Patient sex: M
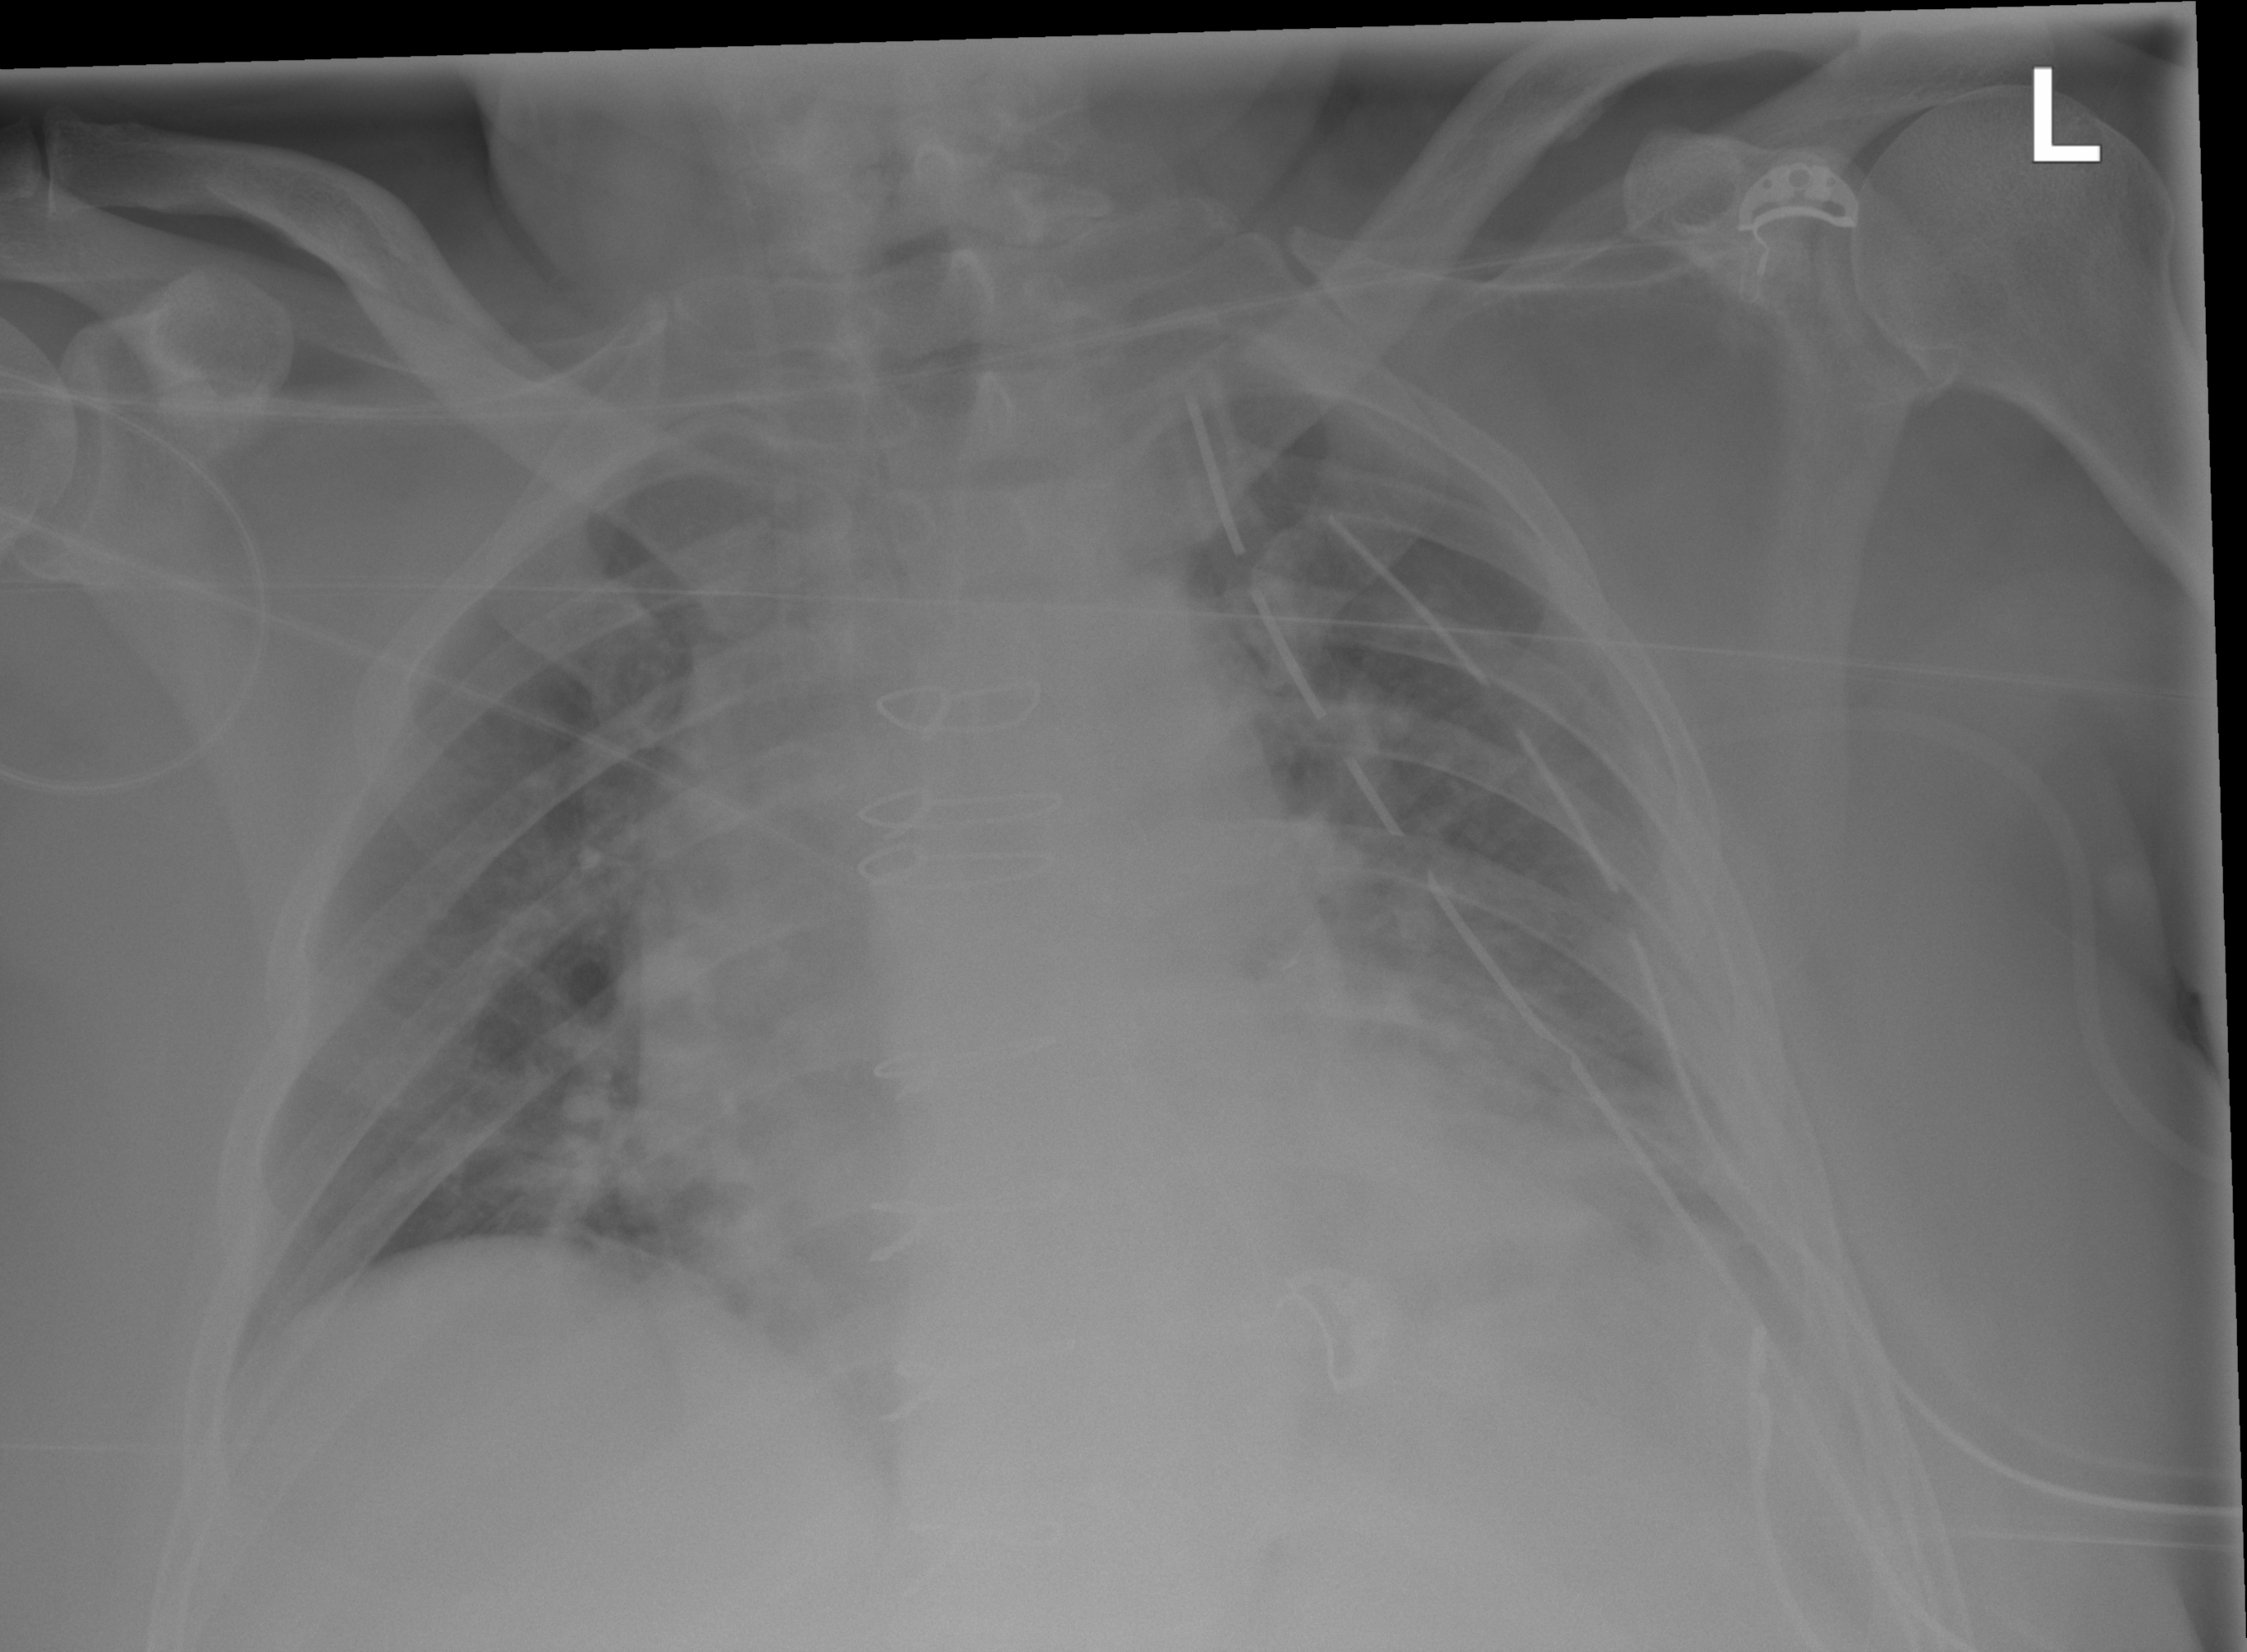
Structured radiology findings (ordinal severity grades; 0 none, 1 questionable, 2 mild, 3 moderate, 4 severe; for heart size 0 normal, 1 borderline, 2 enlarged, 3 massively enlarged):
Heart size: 2
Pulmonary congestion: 2
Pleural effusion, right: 0
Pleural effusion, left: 2
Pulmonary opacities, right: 2
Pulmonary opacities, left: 2
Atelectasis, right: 2
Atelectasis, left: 2